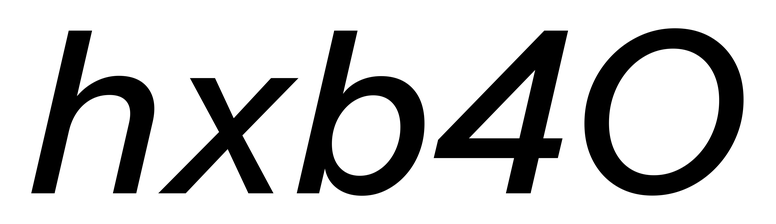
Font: InstrumentSans-Italic_Medium_Italic